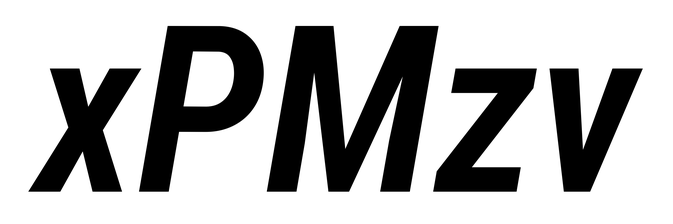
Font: Roboto-Italic_Condensed_SemiBold_Italic